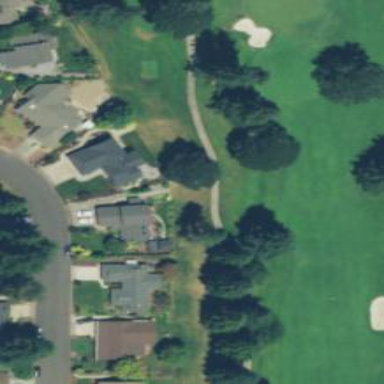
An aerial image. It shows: Path used for both walking and golf.